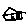
Label: house